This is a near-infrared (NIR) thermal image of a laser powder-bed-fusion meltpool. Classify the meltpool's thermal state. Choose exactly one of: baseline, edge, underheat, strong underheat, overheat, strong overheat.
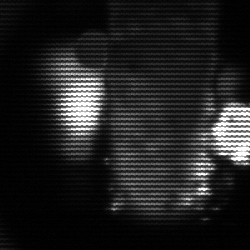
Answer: strong underheat